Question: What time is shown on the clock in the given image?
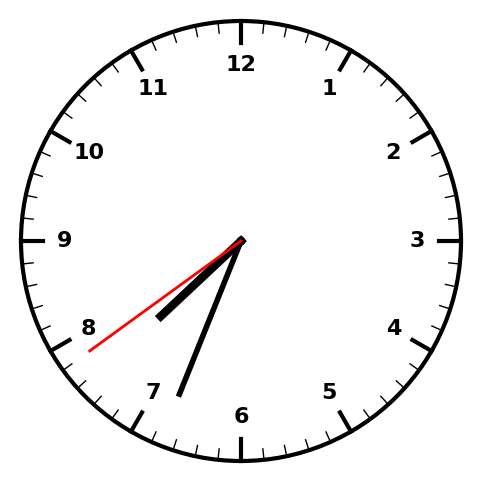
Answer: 07:33:39